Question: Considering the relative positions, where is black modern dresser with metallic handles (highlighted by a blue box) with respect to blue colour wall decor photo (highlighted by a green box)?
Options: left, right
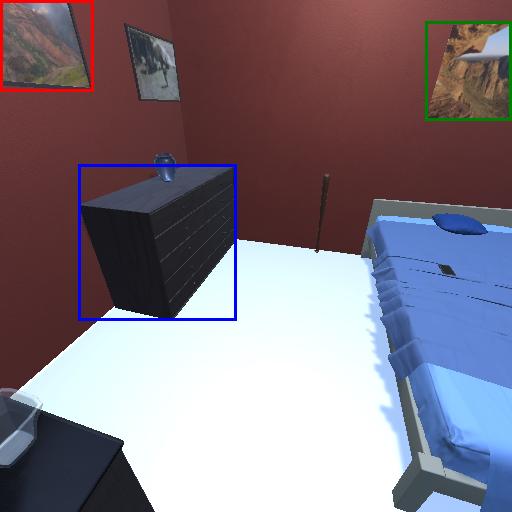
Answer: left